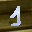
Label: 1